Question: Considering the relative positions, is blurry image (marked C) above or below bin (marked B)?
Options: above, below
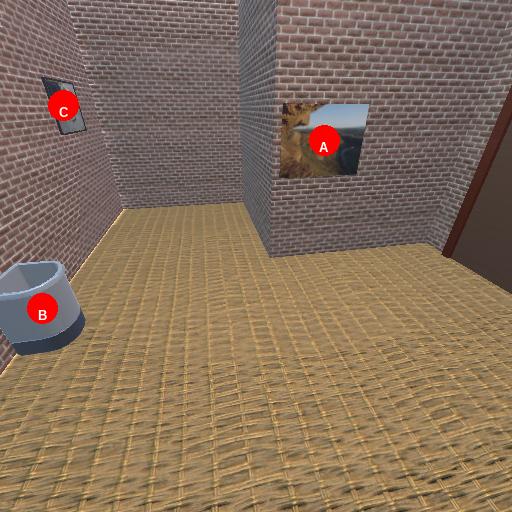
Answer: above